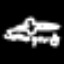
Label: airplane